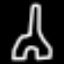
Label: The Eiffel Tower